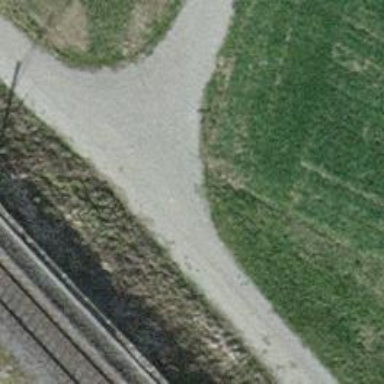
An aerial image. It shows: Track with pebblestone surface and grade 4 track type.